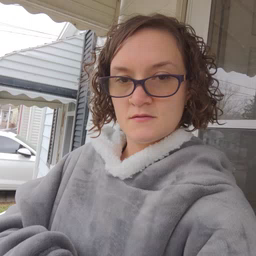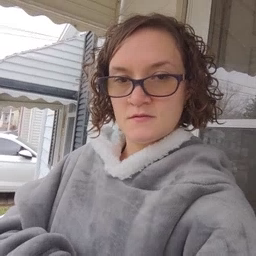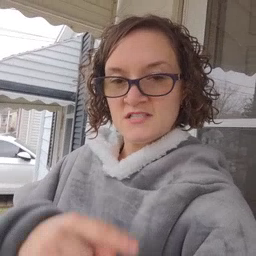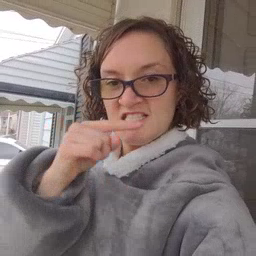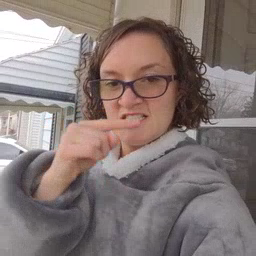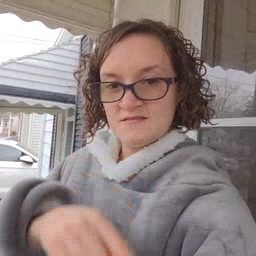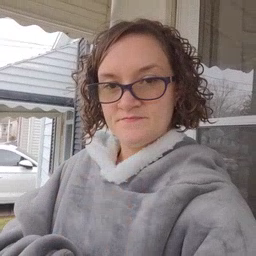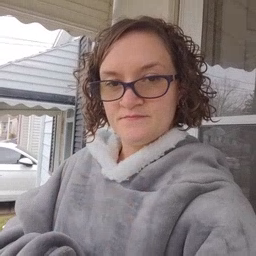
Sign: toothbrush